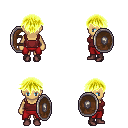
a pixel art fantasy rpg character, female body template, human, tanned skin, maroon pirate shirt, red pants, gold short bangs hairstyle, maroon shoes, shield, four views (front, back, left, right), 2x2 character sprite sheet, small pixel art, hard edges, no anti-aliasing